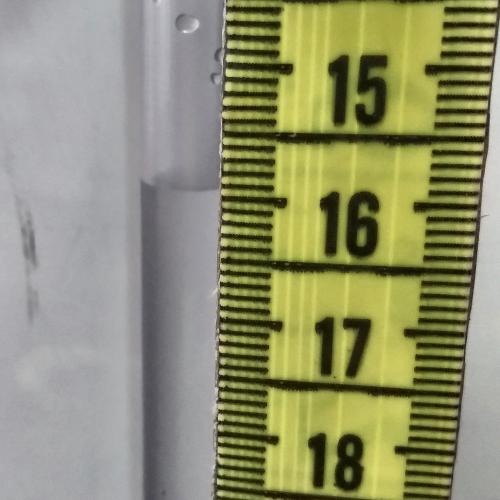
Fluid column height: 15.9 cm